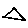
Label: triangle